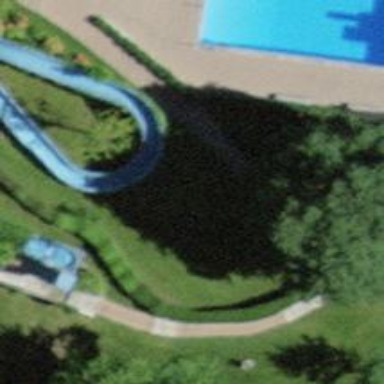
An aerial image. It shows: Water slide attraction.